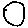
Label: circle